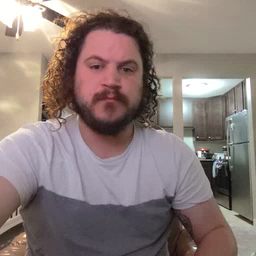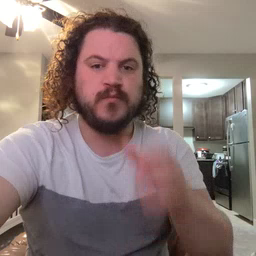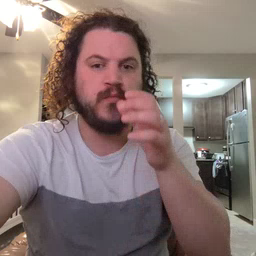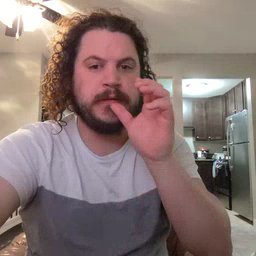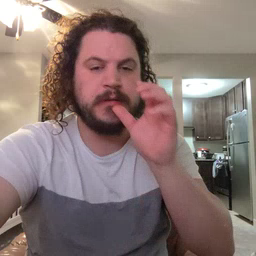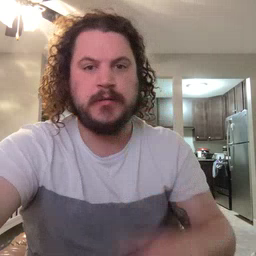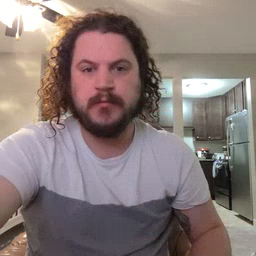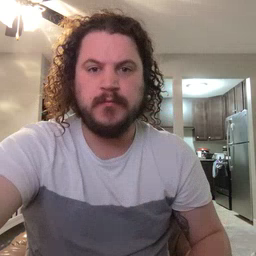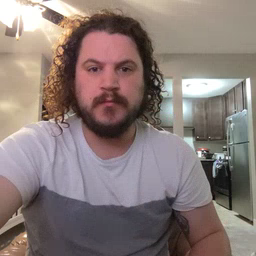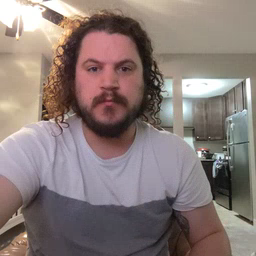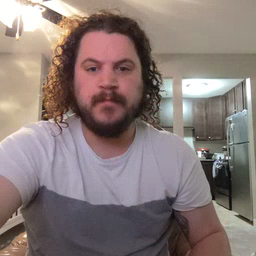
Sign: drink